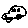
Label: car